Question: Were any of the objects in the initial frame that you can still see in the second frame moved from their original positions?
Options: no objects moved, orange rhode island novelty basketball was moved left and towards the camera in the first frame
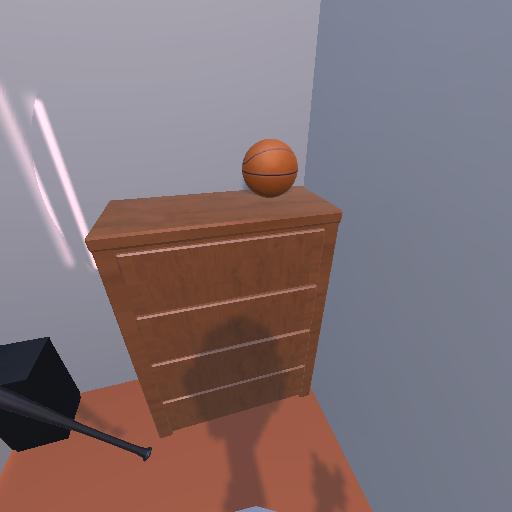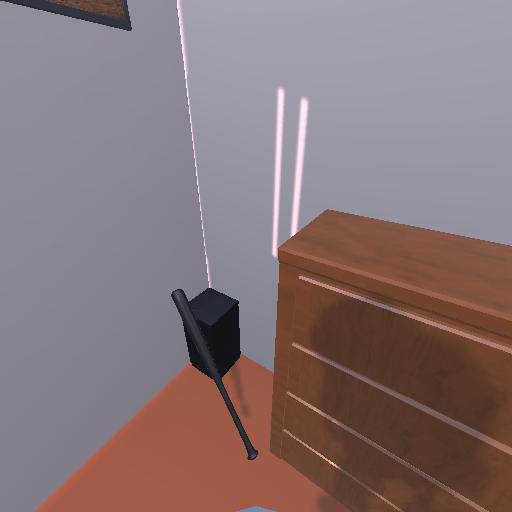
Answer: no objects moved